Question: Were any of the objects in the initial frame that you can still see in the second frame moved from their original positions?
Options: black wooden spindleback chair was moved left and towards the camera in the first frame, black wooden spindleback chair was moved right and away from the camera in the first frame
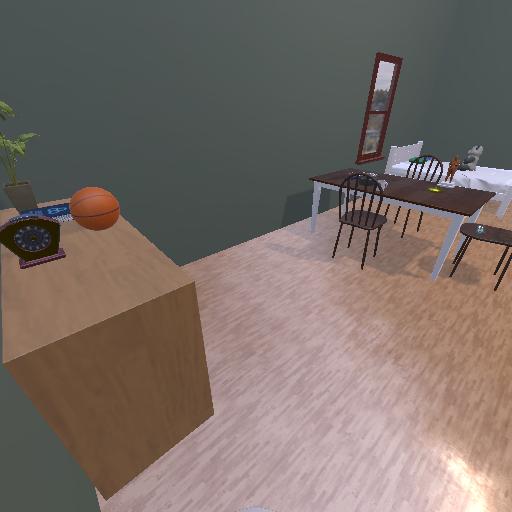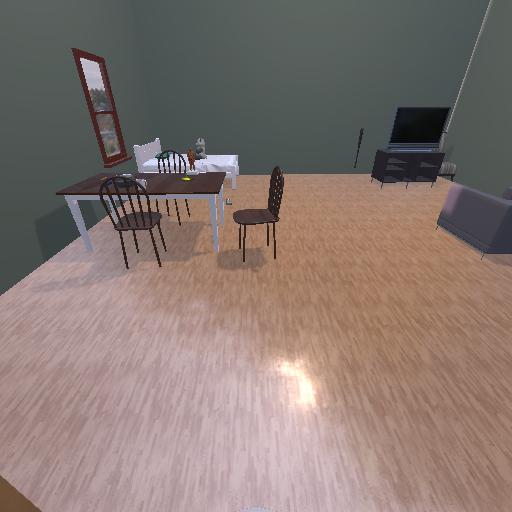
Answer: black wooden spindleback chair was moved left and towards the camera in the first frame